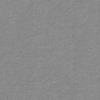
Label: not_dusty